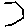
Label: hexagon